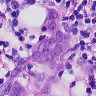
Metastatic tissue present: yes